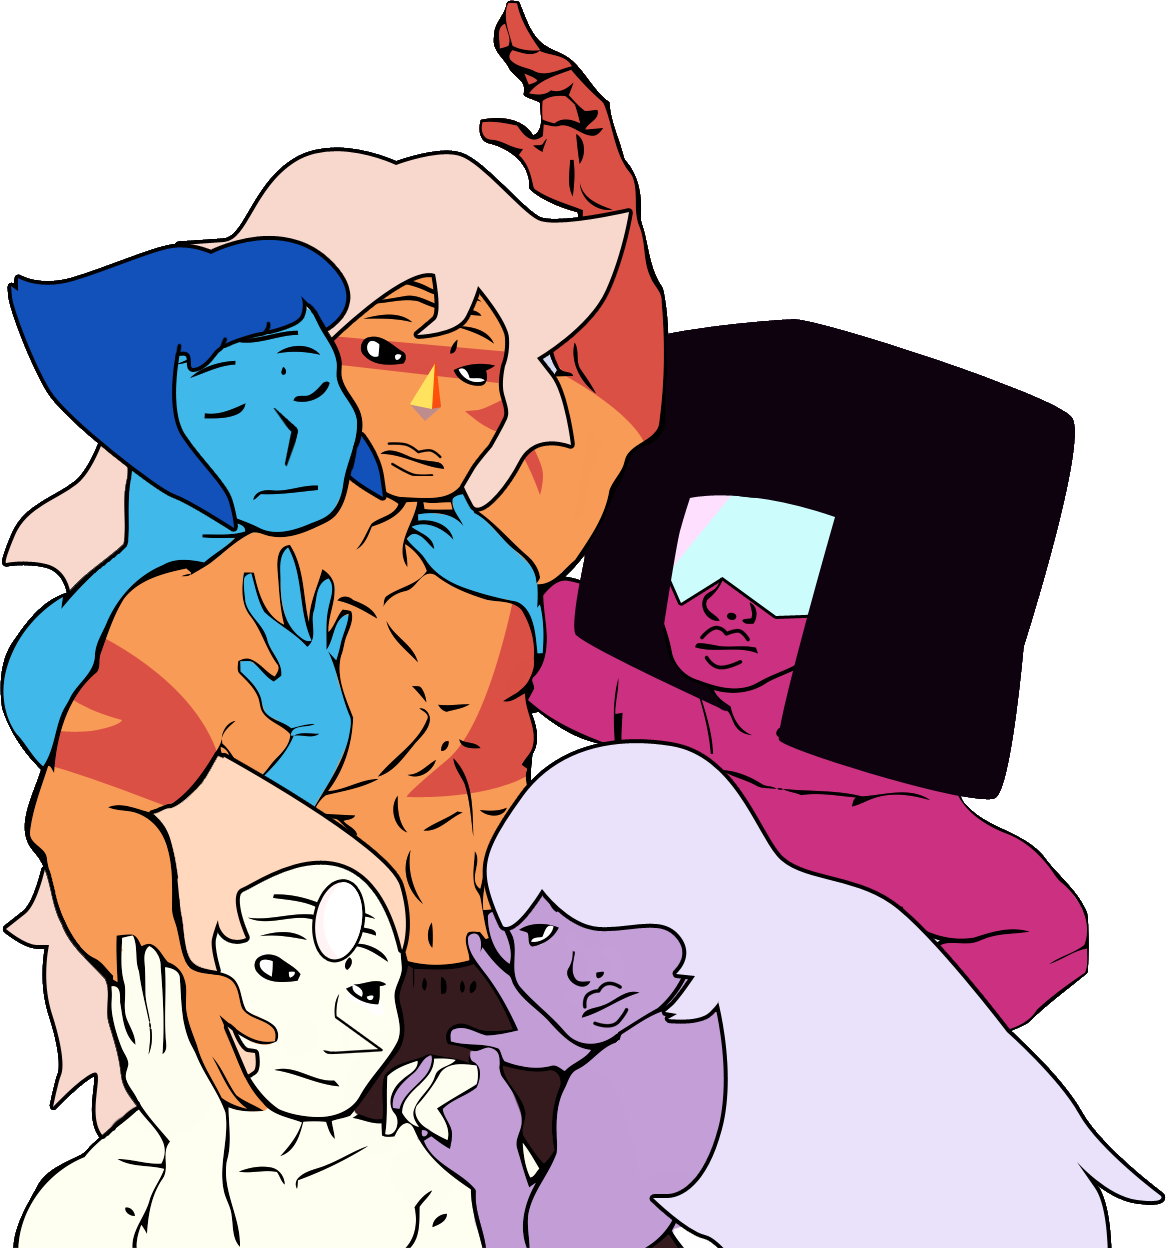
Label: 5_Stronkjak